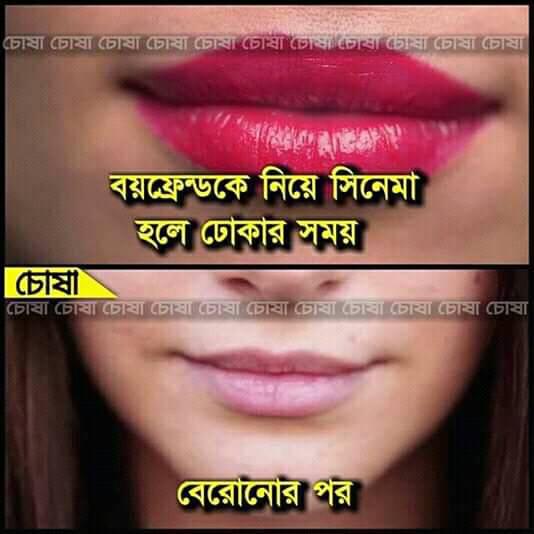
Caption: বয়ফ্রেন্ডকে নিয়ে সিনেমা হলে ঢোকার সময়   বেরোনোর পর
Label: hate